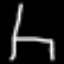
Label: chair